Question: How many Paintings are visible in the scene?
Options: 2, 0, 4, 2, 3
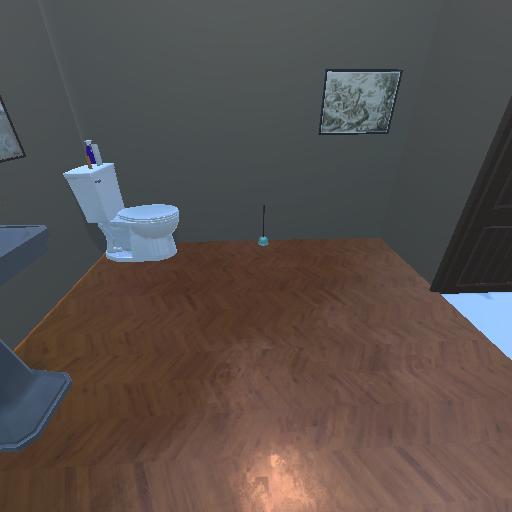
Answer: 2